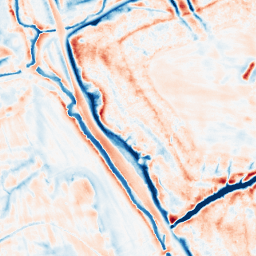
Category: edge_preserving
Decomposition family: bilateral
Decomposition parameters: d: 21
sigma_color: 50
sigma_space: 75
Upsampling method: sinc_hamming
Upsampling parameters: scale: 2
kernel_size: 4
Upsampling scale: 2